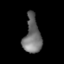
Tissue: lung
Cell type: Fibroblasts
Senescence score: 0.5455
Nuclear area (px): 616
Mean DAPI intensity: 110.148